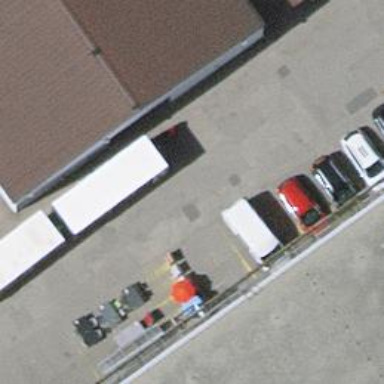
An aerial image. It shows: Bicycle parking area.